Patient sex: M
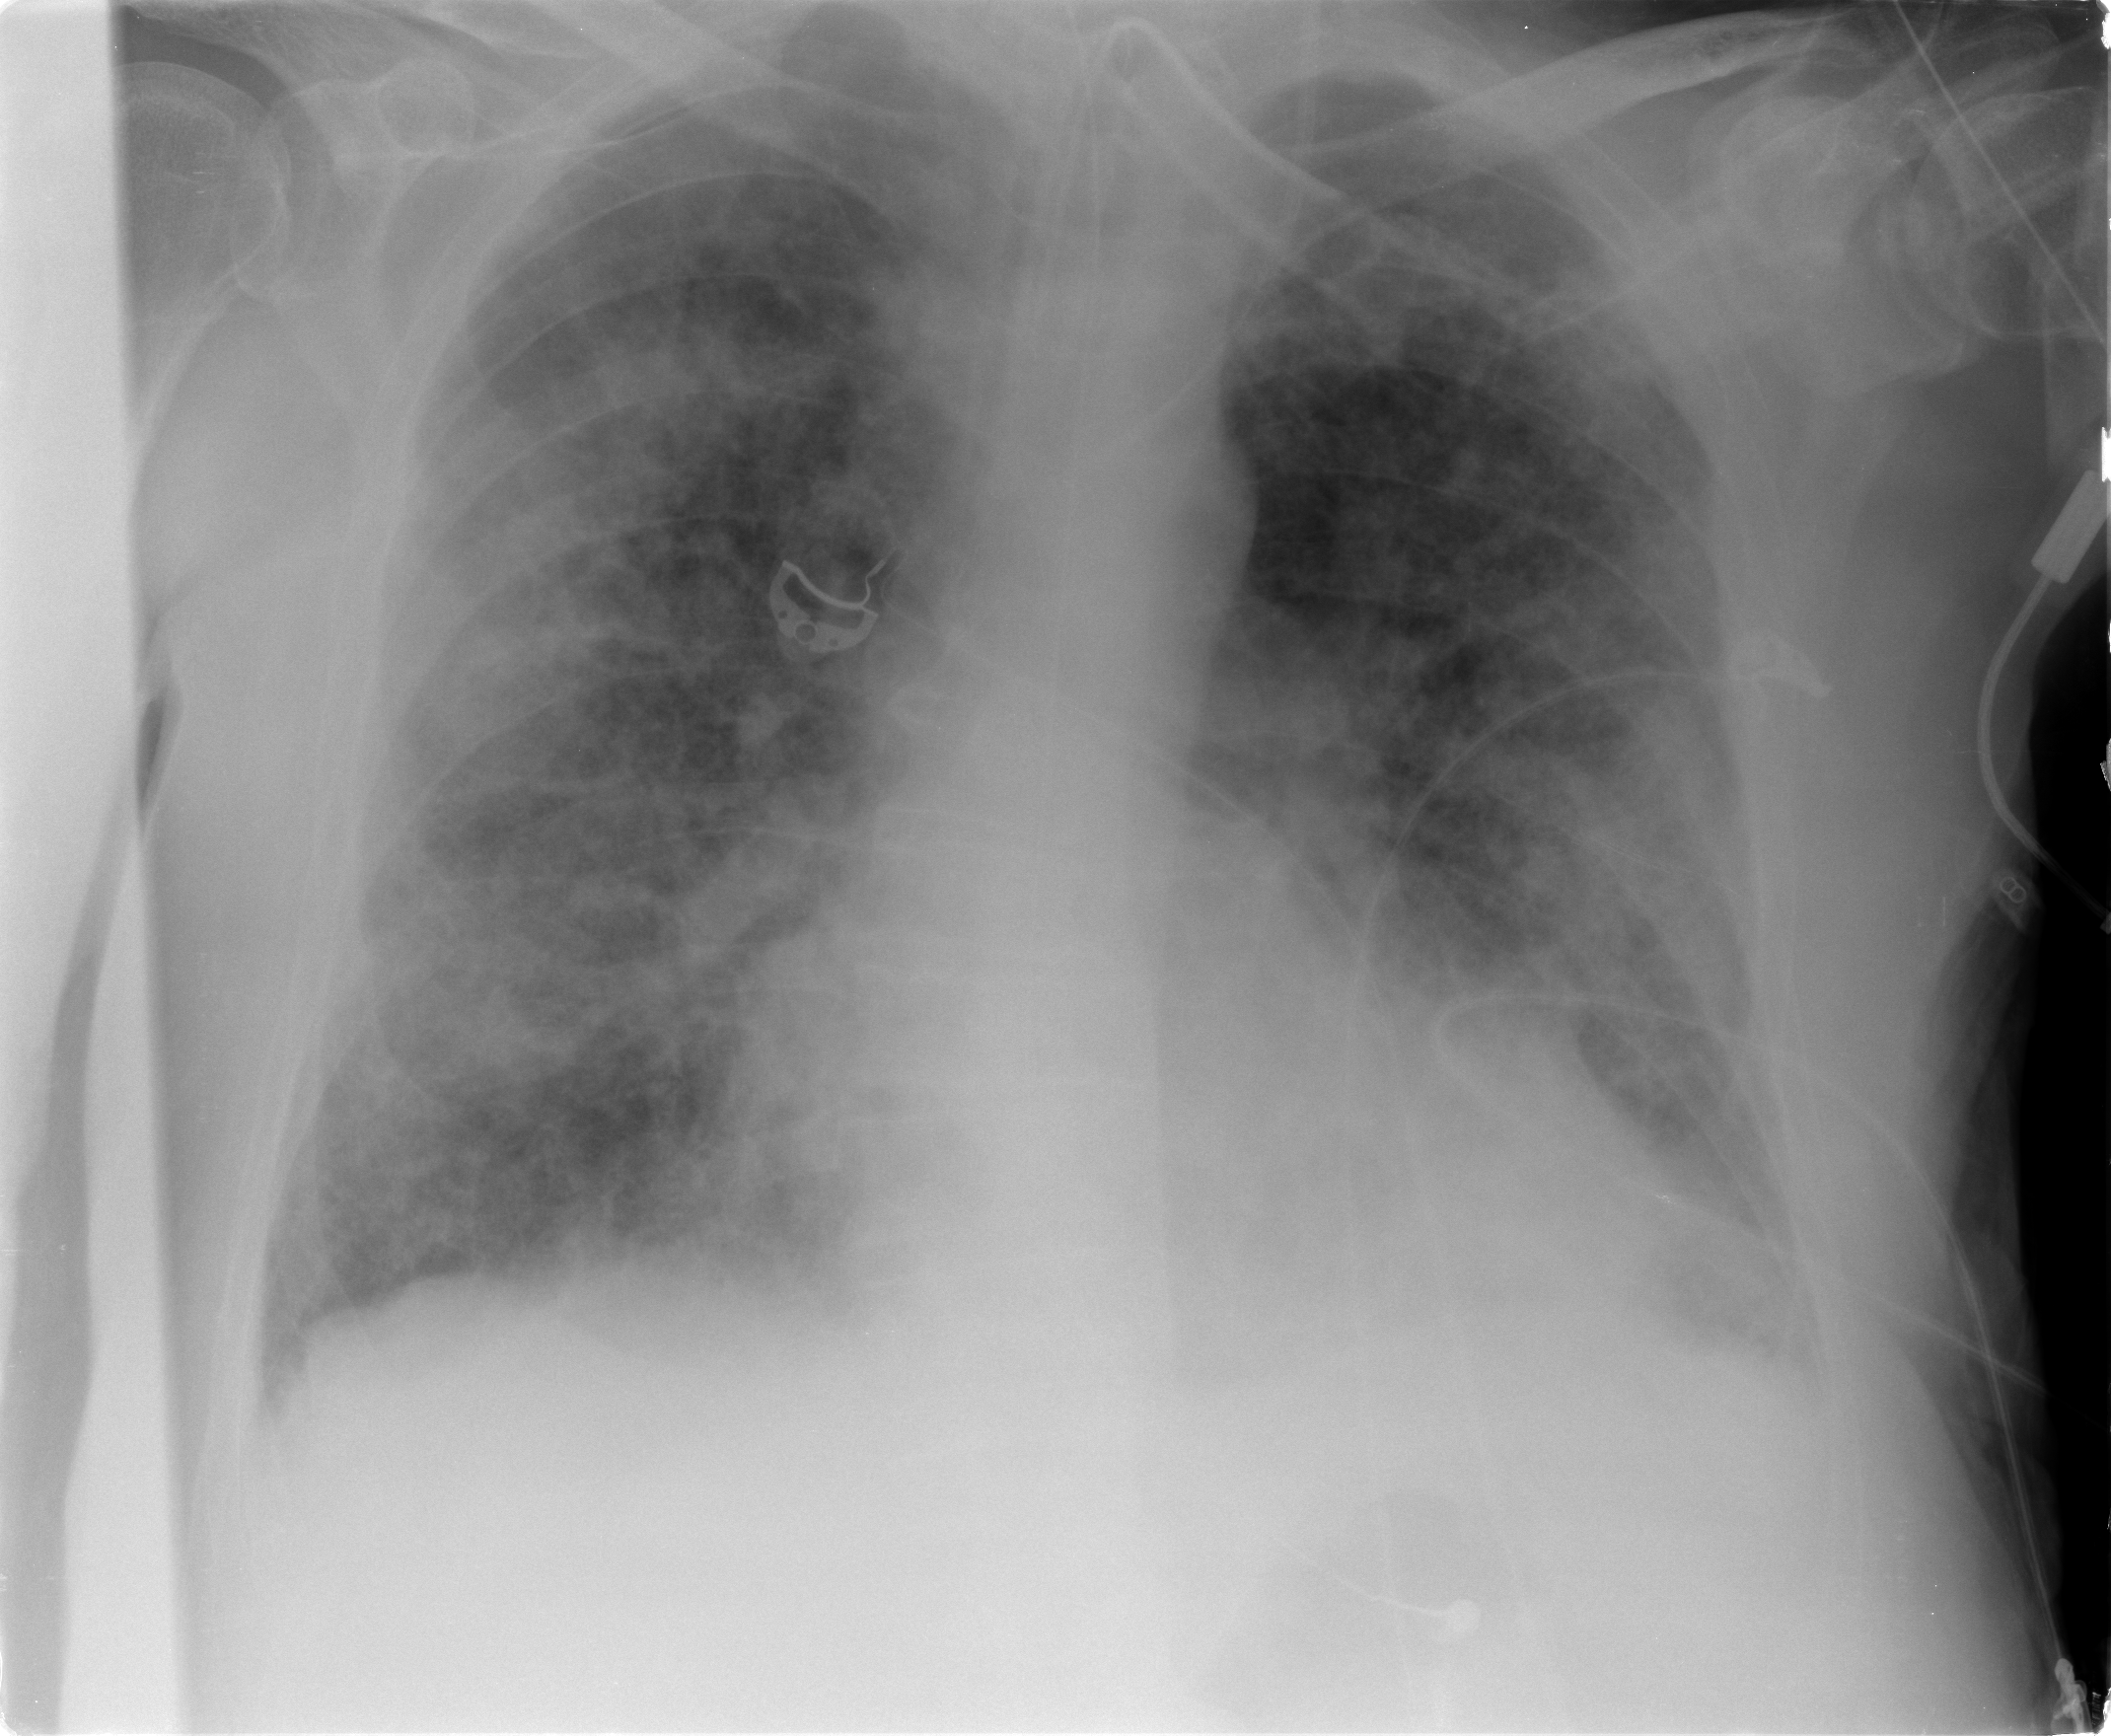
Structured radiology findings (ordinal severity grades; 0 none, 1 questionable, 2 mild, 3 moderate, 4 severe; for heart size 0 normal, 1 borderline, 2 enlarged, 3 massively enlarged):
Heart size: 0
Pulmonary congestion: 1
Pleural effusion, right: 1
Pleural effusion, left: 2
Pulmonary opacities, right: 3
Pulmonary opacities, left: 3
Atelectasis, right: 2
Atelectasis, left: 2